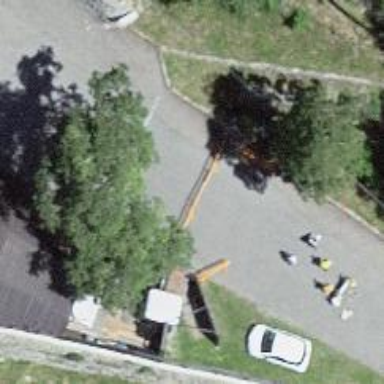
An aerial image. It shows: Swing gate barrier.